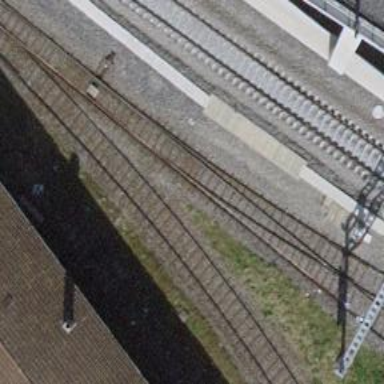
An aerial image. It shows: Single railway spur track.